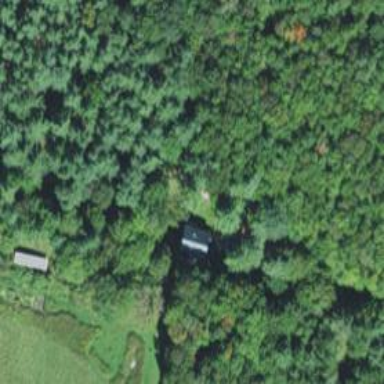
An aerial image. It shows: Simple house.